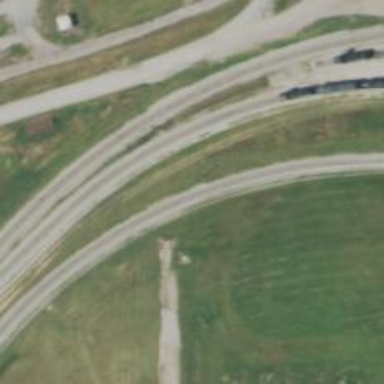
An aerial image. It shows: Railway spur service.